Question: When my page loads in "edit" mode, my text fields render correctly, but my numeric fields render with the error validation text visible, even though the value in the field is valid:

My problem is in a more complex project, but I was able to reproduce it in an out-of-the-box MVC 3 application in which I just added these bits. Why does the numeric field display the error text but the text field is fine when the page loads?
What is going on here?
I have the following for my Model, Controller, and View:
Model:
'''
using System;
using System.Collections.Generic;
using System.Linq;
using System.Web;
using System.ComponentModel.DataAnnotations;
namespace MvcIssues.Models
{
public enum Operations
{
View = 0,
Edit = 1
}
public class ShowsModel
{
public Operations Operation { get; set; }
[Display(Name = "Name")]
[DataType(DataType.Text)]
[StringLength(10)]
public string Name { get; set; }
[Display(Name = "Number")]
[Required]
[Range(typeof(int), "1", "999")]
public int Number { get; set; }
}
}
'''
Controller:
'''
using System;
using System.Collections.Generic;
using System.Linq;
using System.Web;
using System.Web.Mvc;
using MvcIssues.Models;
using MvcIssues.Data;
namespace MvcIssues.Controllers
{
public class TestController : Controller
{
// GET: /Test/Shows
[AcceptVerbs(HttpVerbs.Get)]
[ActionName("Shows")]
[Authorize]
public ActionResult SelectedShows()
{
ShowsData shows = MvcApplication.Shows;
ShowsModel model = new ShowsModel();
model.Operation = Operations.View;
model.Name = shows.Name;
model.Number = shows.Number;
return View(model);
}
// POST: /Test/Shows
[AcceptVerbs(HttpVerbs.Post)]
[ActionName("Shows")]
[ValidateInput(false)]
[Authorize]
public ActionResult ShowsSubmit(ShowsModel data)
{
string name = data.Name;
int number = data.Number;
ShowsModel model = new ShowsModel();
if (Request.Form.AllKeys.Contains("btnEdit"))
{
ShowsData shows = MvcApplication.Shows;
model.Name = shows.Name;
model.Number = shows.Number;
model.Operation = Operations.Edit;
}
else if (Request.Form.AllKeys.Contains("btnCancel"))
{
ShowsData shows = MvcApplication.Shows;
model.Name = shows.Name;
model.Number = shows.Number;
model.Operation = Operations.View;
}
else if (Request.Form.AllKeys.Contains("btnSaveEdit"))
{
ShowsData shows = MvcApplication.Shows;
shows.Name = name;
shows.Number = number;
model.Name = shows.Name;
model.Number = shows.Number;
model.Operation = Operations.View;
}
return View("Shows", model);
}
}
}
'''
View:
'''
@model MvcIssues.Models.ShowsModel
<script src="@Url.Content("~/Scripts/jquery.validate.min.js")" type="text/javascript"></script>
<script src="@Url.Content("~/Scripts/jquery.validate.unobtrusive.min.js")" type="text/javascript"></script>
<h2>Test Page</h2>
<div>
Show = @this.ViewData.Model.Name
<br />
Number = @this.ViewData.Model.Number.ToString()
</div>
<hr />
<div>
@Html.ValidationSummary(true, "oops!")
@using (Html.BeginForm())
{
<div>
Name: @(this.ViewData.Model.Operation == MvcIssues.Models.Operations.View ?
Html.TextBoxFor(m => m.Name, new { disabled = "disabled", maxLength = "20" })
:
Html.TextBoxFor(m => m.Name))
@Html.ValidationMessageFor(m => m.Name)
<br />
Number: @(this.ViewData.Model.Operation == MvcIssues.Models.Operations.View ?
Html.TextBoxFor(m => m.Number, new { disabled = "disabled" })
:
Html.TextBoxFor(m => m.Number))
@Html.ValidationMessageFor(m => m.Number)
</div>
<div>
@switch (this.ViewData.Model.Operation)
{
case MvcIssues.Models.Operations.Edit:
<input type="submit" name="btnSaveEdit" value="Save" />
<input type="submit" name="btnCancel" value="Cancel" />
break;
case MvcIssues.Models.Operations.View:
default:
<input type="submit" name="btnEdit" value="Edit" />
break;
}
</div>
}
</div>
'''
If anyone can help me it would be much appreciated.
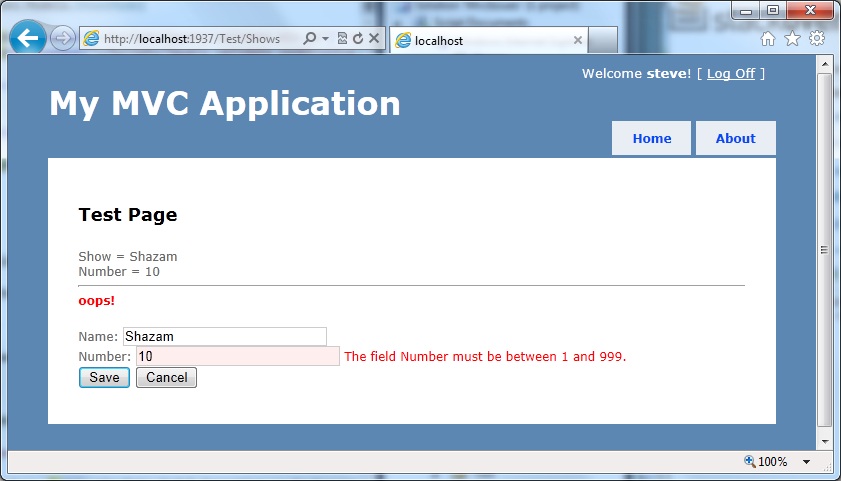
Answer: Okay, posted <URL> to asp.net forum. Probably a little bit more concisely worded version of the same question.
Solution was a bit of a hack but seems to be working well - created empty constructors for my problematic view model classes and inside the empty constructors I initialized the properties to valid values. Did the trick.